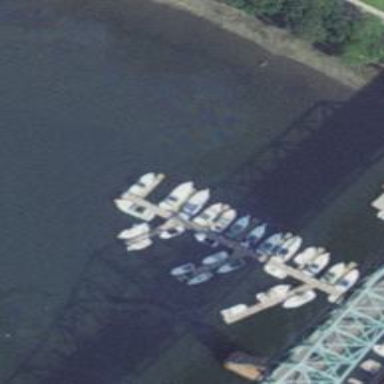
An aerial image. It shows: Man-made pier.